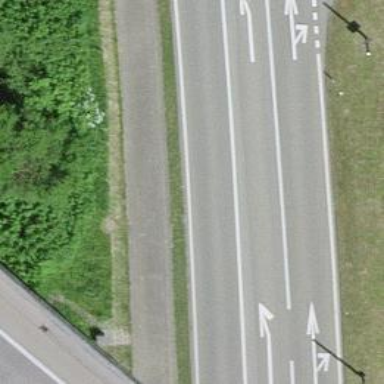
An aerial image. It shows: Secondary road.